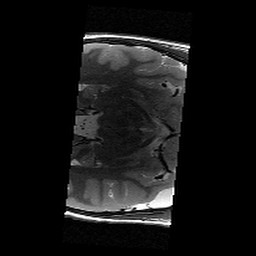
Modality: T2w
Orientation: axial
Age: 12
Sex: male
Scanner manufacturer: siemens
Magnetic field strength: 3 T
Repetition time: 9.23 s
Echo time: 0.067 s